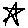
Label: star